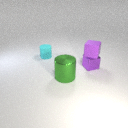
large green metal cylinder to the right of small cyan rubber cylinder